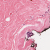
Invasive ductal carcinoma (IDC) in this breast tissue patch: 0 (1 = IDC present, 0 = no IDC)